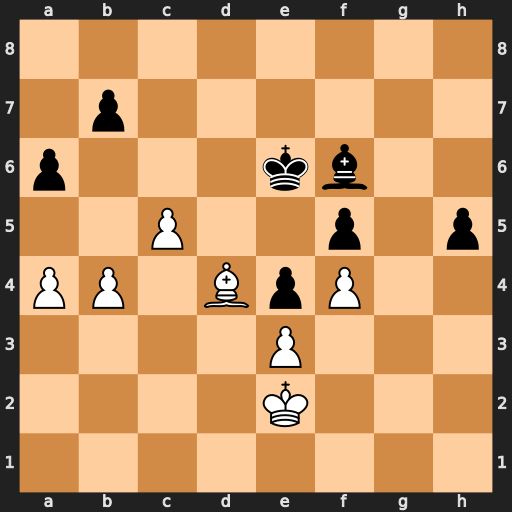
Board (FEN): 8/1p6/p3kb2/2P2p1p/PP1BpP2/4P3/4K3/8
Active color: w
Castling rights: -
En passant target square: -
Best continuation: Bxf6 Kxf6 b5 axb5 c6 bxc6 a5 h4 a6